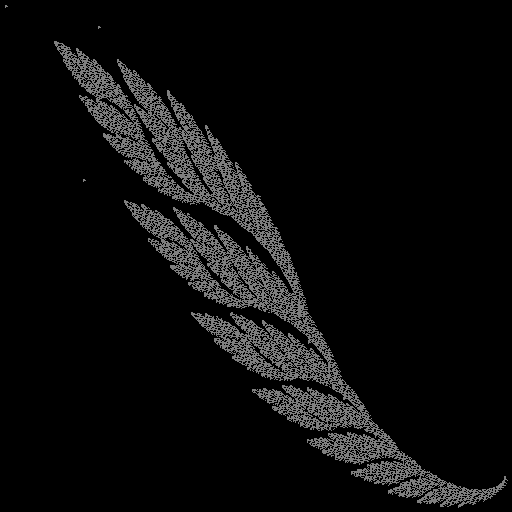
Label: snail